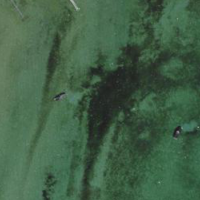
EUNIS habitat code: 14
Species observed at this site:
Tachybaptus ruficollis
Podiceps grisegena
Corvus corone
Podiceps cristatus
Fulica atra
Anas crecca
Alcedo atthis
Podiceps nigricollis
Bucephala clangula
Falco peregrinus
Chroicocephalus ridibundus
Phylloscopus collybita
Larus michahellis
Cygnus olor
Gavia arctica
Gallinula chloropus
Gavia immer
Ardea alba
Pica pica
Columba livia
Anas acuta
Xema sabini
Motacilla cinerea
Anas platyrhynchos
Sturnus vulgaris
Phalaropus fulicarius
Alopochen aegyptiaca
Larus canus
Aythya fuligula
Columba palumbus
Chlidonias niger
Turdus merula
Phalacrocorax carbo
Mareca strepera
Hirundo rustica
Mergus merganser
Milvus milvus
Ichthyaetus melanocephalus
Motacilla alba